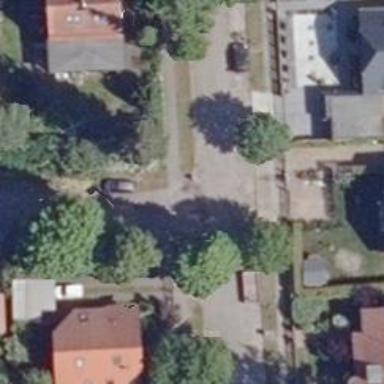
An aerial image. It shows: Residential road.